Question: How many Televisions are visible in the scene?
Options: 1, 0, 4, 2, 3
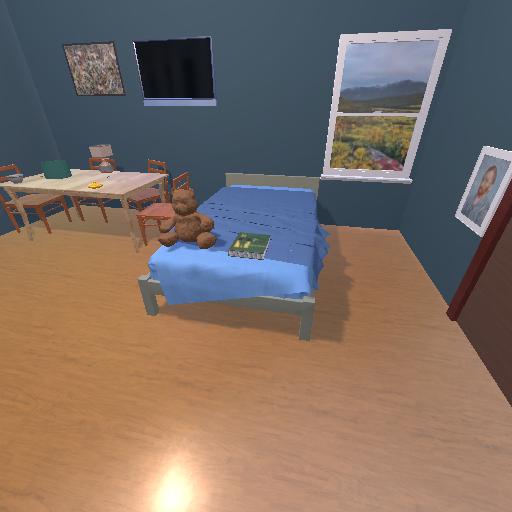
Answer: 1